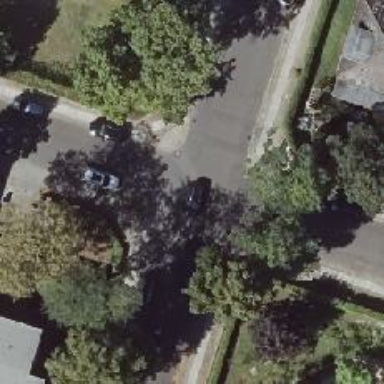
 with lane on the right and half on the kerb on the left."